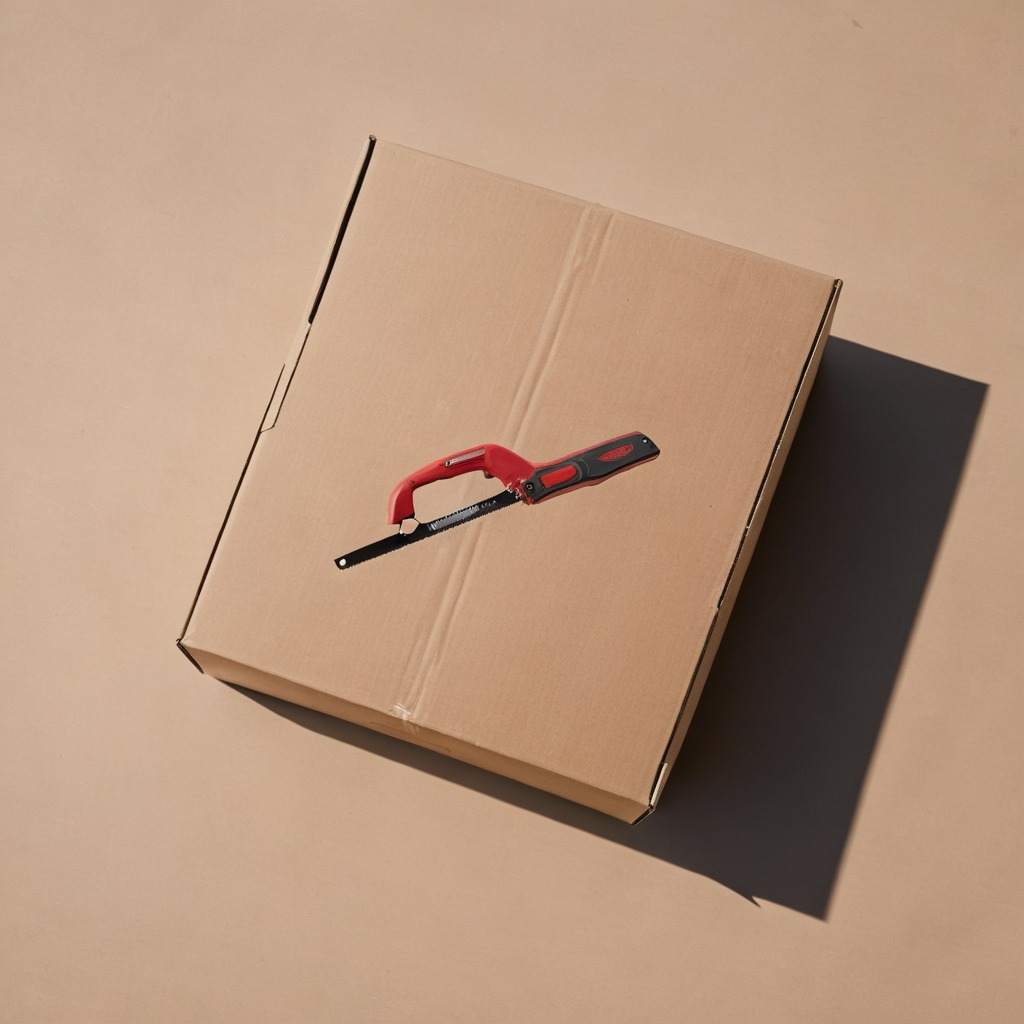
A handheld metal saw is lying on a clean dry cardboard box surface in an outdoor workshop during daytime bright natural light soft shadows slightly creased but